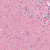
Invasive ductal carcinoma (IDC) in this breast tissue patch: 0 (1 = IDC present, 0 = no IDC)